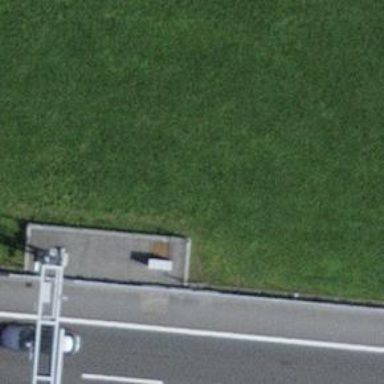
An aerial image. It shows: Street cabinet used for traffic control.